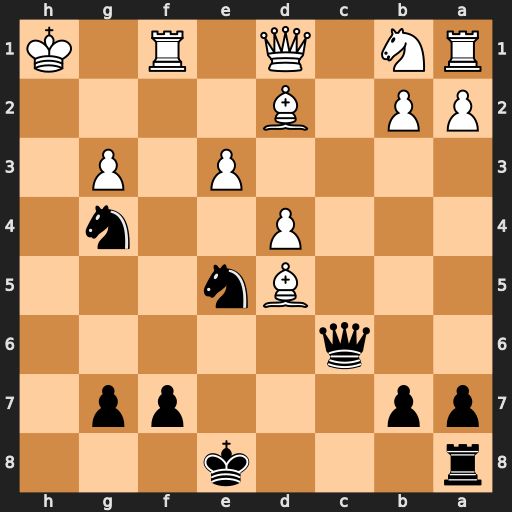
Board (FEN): r3k3/pp3pp1/2q5/3Bn3/3P2n1/4P1P1/PP1B4/RN1Q1R1K
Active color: b
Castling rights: q
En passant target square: -
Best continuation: Qh6+ Kg1 Qh2#